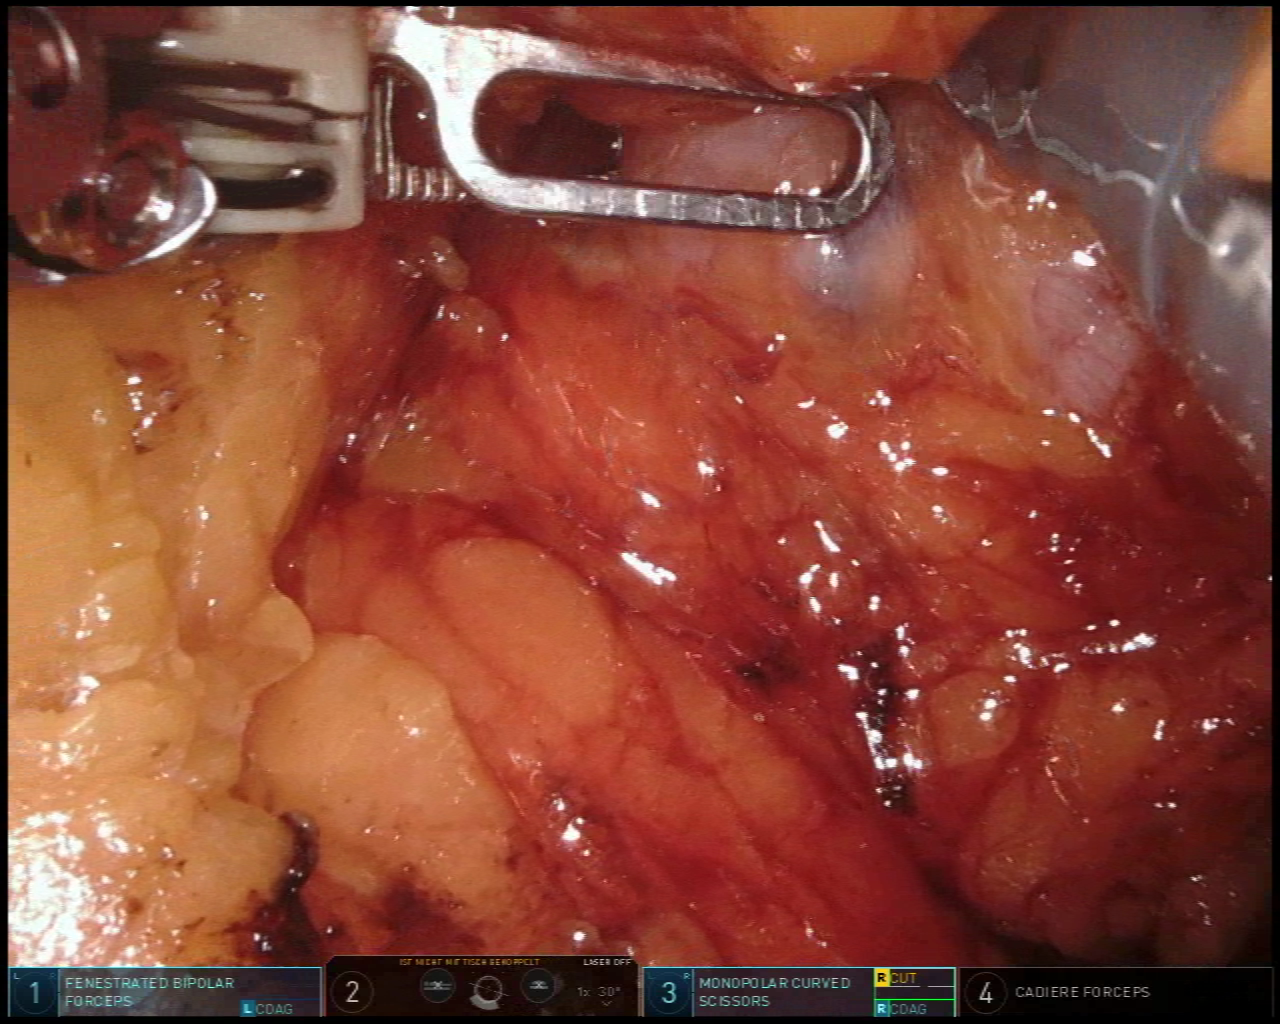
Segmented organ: stomach
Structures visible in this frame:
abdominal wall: no
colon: no
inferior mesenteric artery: no
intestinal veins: no
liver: no
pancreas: no
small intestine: no
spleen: no
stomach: yes
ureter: no
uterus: no
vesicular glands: no